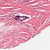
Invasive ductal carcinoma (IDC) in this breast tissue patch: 1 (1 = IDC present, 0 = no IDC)